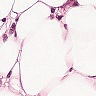
Metastatic tissue present: yes